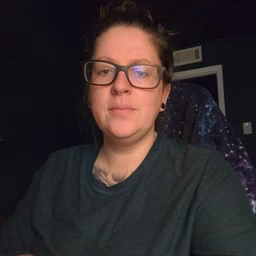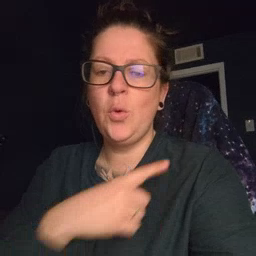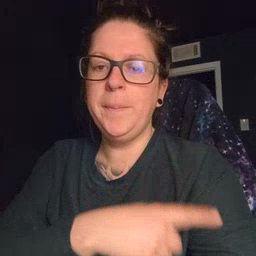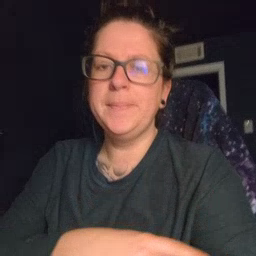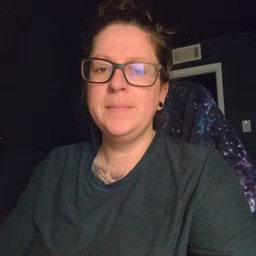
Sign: arm